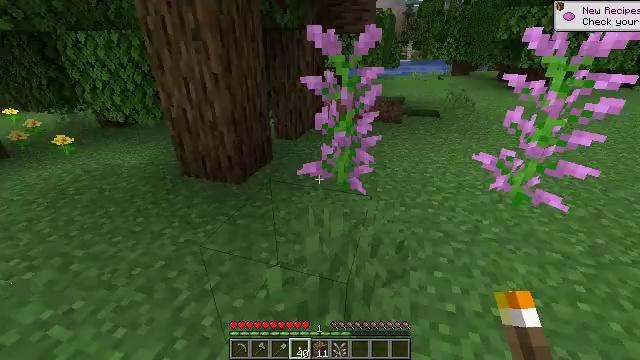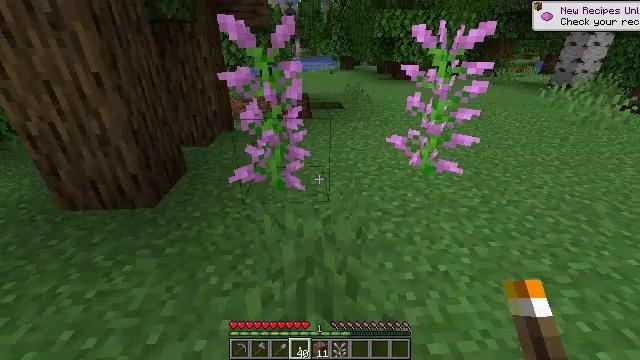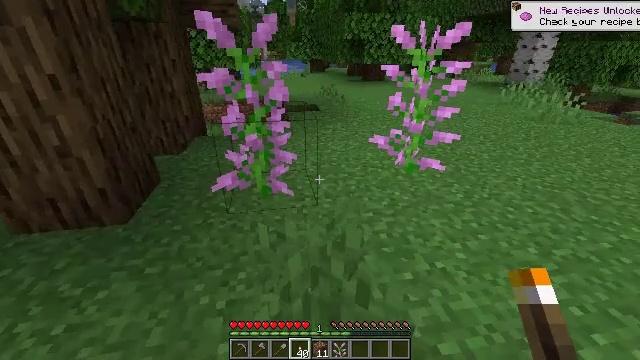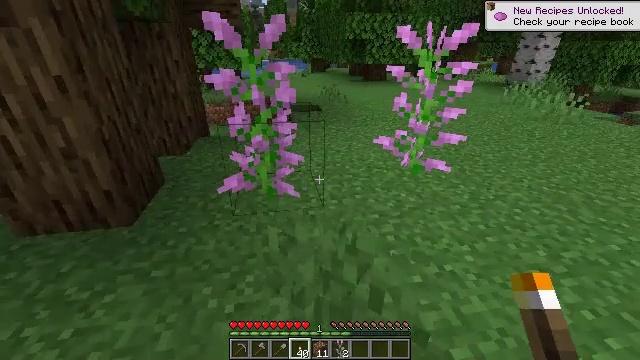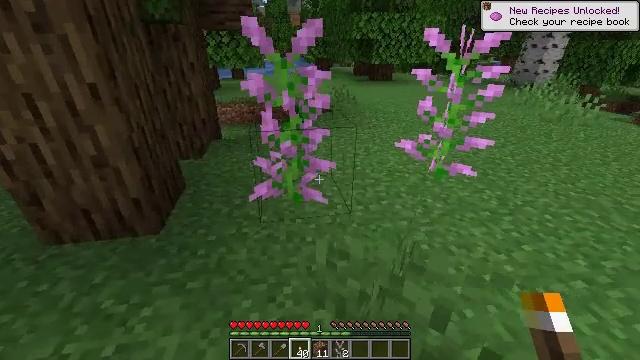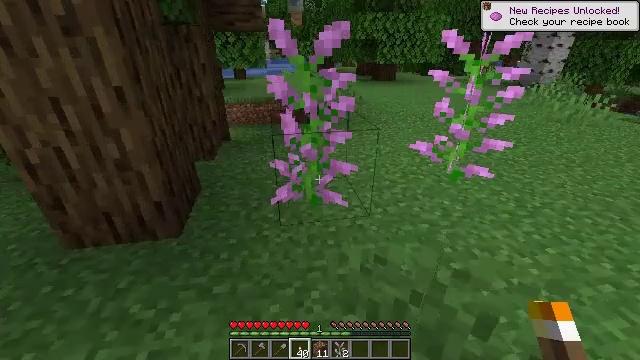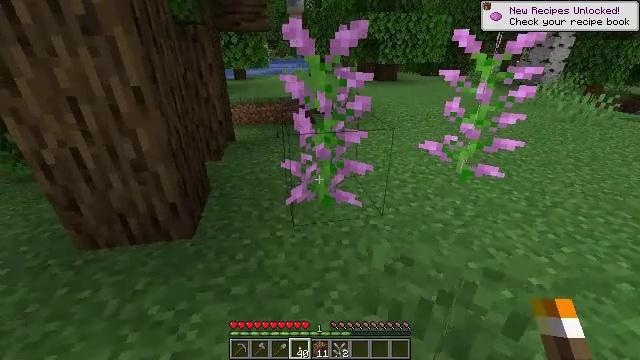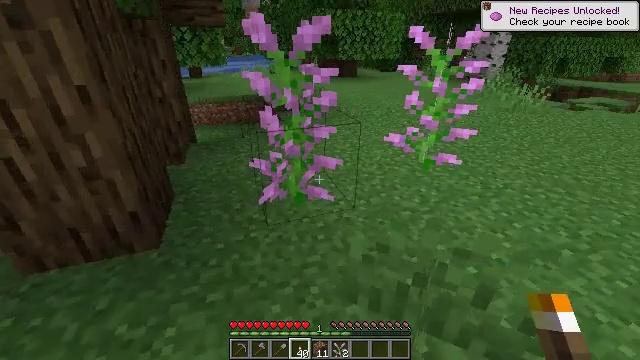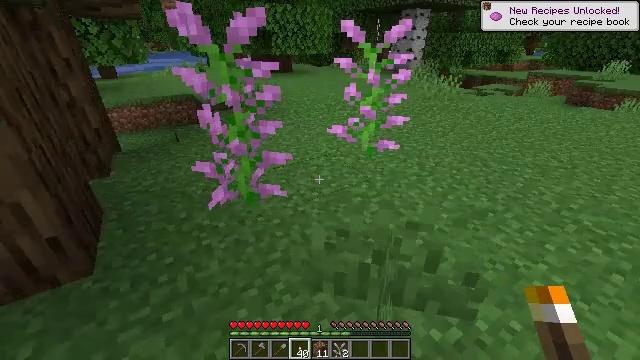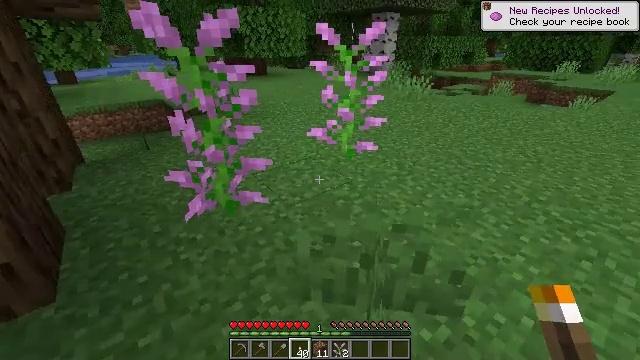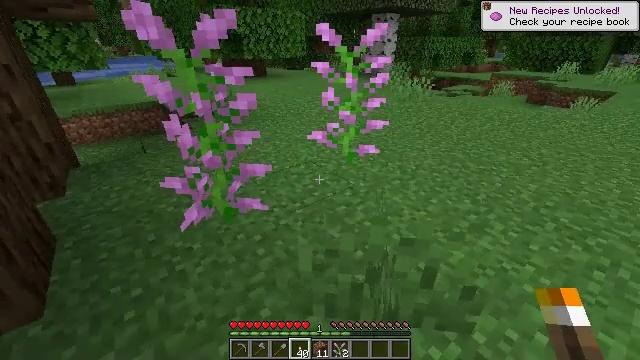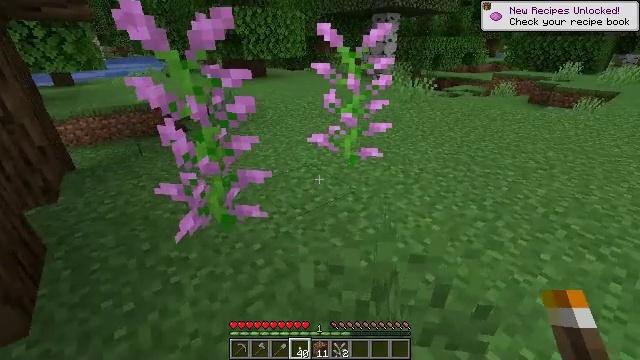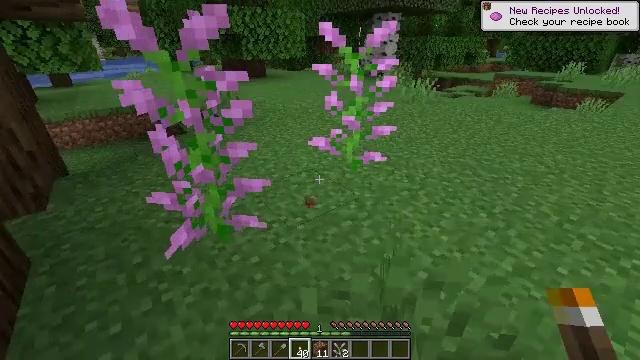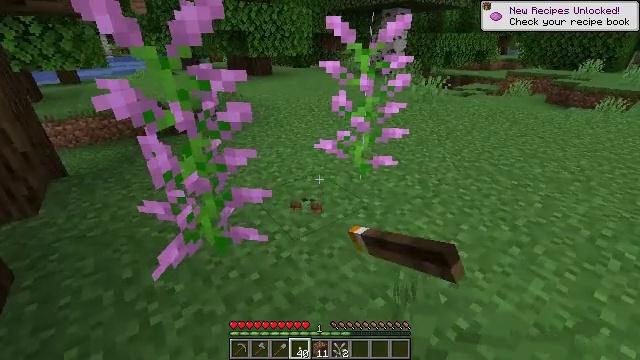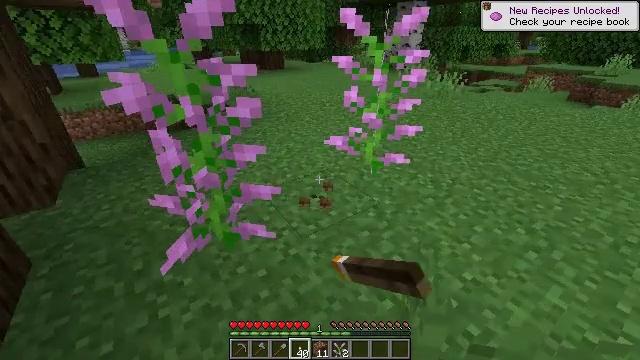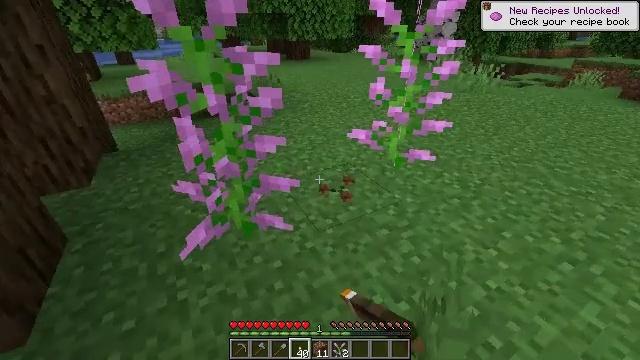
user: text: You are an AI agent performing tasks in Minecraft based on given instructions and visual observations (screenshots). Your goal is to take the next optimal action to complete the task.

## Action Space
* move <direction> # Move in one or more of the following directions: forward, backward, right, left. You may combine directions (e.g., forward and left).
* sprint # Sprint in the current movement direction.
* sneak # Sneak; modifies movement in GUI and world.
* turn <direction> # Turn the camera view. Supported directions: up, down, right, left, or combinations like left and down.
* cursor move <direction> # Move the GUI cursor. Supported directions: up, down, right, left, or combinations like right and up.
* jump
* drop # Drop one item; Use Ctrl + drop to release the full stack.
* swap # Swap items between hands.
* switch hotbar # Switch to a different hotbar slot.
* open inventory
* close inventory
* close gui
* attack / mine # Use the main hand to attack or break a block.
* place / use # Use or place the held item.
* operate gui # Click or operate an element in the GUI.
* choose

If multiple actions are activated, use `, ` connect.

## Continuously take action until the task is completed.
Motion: motion action
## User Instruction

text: Mine the lilac flower.
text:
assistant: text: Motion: move forward and move left, turn right
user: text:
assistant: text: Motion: move forward and move left, turn right
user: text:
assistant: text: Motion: move left
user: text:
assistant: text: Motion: move left
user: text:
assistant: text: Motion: move left
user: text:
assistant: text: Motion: no_op
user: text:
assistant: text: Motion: turn right
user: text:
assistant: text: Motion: turn right
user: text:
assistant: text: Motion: move forward, turn right
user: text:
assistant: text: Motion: move forward
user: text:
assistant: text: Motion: move forward
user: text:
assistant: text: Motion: move forward, attack / mine
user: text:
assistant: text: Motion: turn left, attack / mine
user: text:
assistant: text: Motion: turn left and down, attack / mine
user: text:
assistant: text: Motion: turn left and down, attack / mine
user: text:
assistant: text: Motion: turn left and down, attack / mine
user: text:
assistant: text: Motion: turn left, attack / mine
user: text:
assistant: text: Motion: attack / mine
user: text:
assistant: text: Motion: attack / mine
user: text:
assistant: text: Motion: move forward, attack / mine
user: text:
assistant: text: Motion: move forward, attack / mine
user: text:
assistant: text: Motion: move forward, attack / mine
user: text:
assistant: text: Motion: move forward
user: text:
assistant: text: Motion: move forward, turn right and up
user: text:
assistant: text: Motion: move forward, turn right and up
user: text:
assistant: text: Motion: move forward, turn right and up
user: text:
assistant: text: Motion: move forward, turn right
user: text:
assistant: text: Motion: move forward, turn right
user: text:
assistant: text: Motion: move forward, attack / mine
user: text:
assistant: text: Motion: move forward, attack / mine